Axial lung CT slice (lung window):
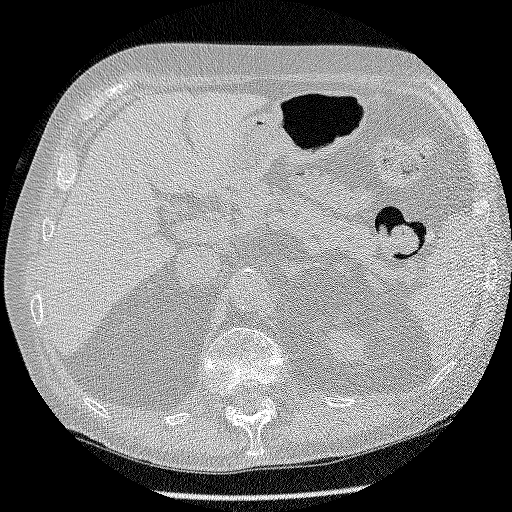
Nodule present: no